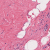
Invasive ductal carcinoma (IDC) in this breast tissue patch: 0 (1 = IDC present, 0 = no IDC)